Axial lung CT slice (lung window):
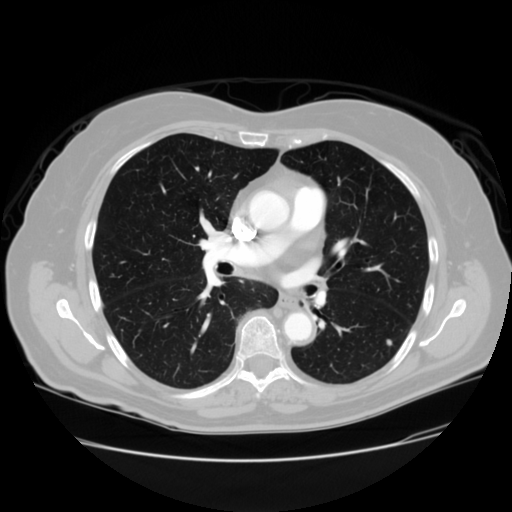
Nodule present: yes
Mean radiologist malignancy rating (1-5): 2.667